Aerial crown-view tile of a tropical tree (Barro Colorado Island, Panama), acquired 20250616:
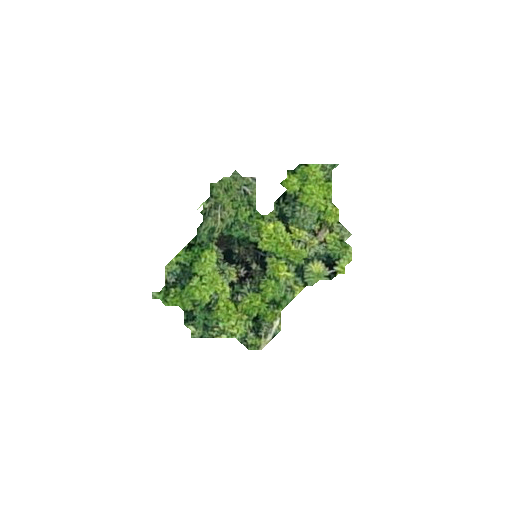
Species: Protium tenuifolium
GBIF accepted scientific name: Protium tenuifolium
Crown area: 31.327 m²